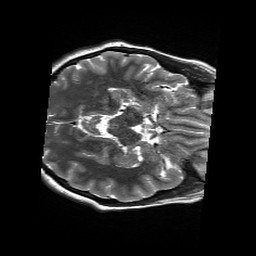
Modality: T2w
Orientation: axial
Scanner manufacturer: siemens
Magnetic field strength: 3 T
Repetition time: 13.52 s
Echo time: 0.088 s